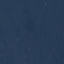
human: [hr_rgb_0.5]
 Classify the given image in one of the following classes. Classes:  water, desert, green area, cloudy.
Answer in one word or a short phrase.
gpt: water